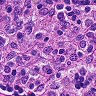
Metastatic tissue present: no